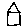
Label: house